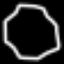
Label: octagon